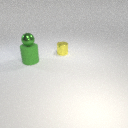
small yellow metal cylinder behind large green rubber cylinder